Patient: sex F, age 52
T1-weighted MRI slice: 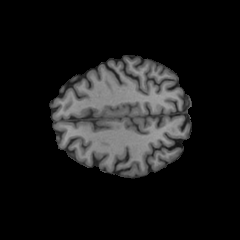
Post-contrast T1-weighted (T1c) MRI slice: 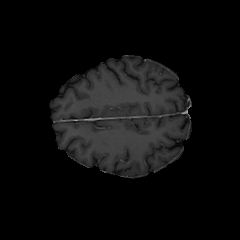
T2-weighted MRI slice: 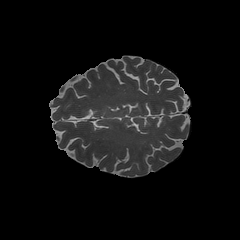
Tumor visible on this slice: no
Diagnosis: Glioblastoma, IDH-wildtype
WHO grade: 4